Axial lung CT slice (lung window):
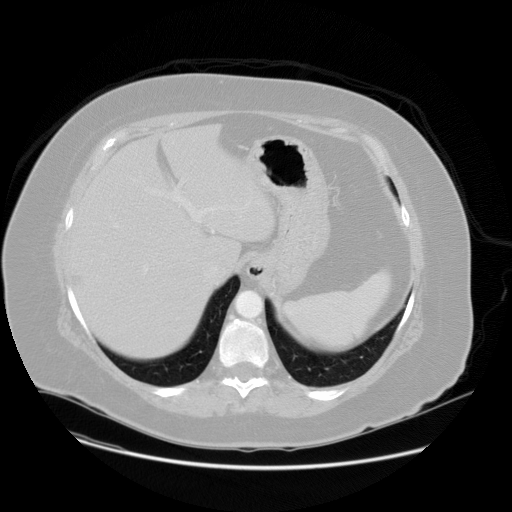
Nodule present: no